Current action and preconditions to check: trajectory_clear

Your task: For each precondition in the list above, predict whether it will hold at this action.

Consider the current scene as observed from the mobile robot's camera, and analyze the predicted future states of all dynamic agents (e.g., people, animals, vehicles, or any moving entities) within the NEXT SECOND.

IMPORTANT: Only answer "very likely" if you are absolutely certain—based on strong, clear evidence—that a dynamic agent will violate the precondition in the predicted future state. Do NOT answer "very likely" for unlikely, ambiguous, or low-probability risks.

Ask yourself for each precondition: Is there a high probability, with clear and convincing evidence, that the predicted future states of any dynamic agent will interfere with the predicted future state of the currently executing action within the NEXT SECOND, causing that precondition to fail?

Assess the risk level based on these predictions. Use "likely" or "very likely" if motions create a clear risk of interference.

Use "neutral" or "improbable" if agents are nearby but their predicted paths are clearly diverging or non-conflicting.

Failure Risk Categories: "very improbable", "improbable", "neutral", "likely", "very likely"

Answer Format: Output ONLY the probability_of_failure value from these categories: "very improbable", "improbable", "neutral", "likely", "very likely"

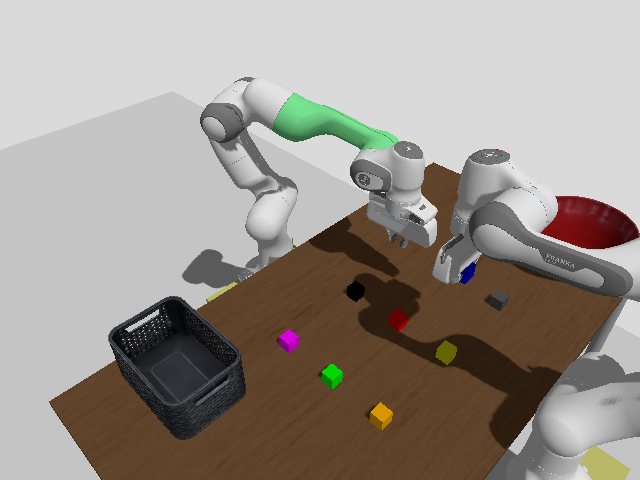

Answer: improbable